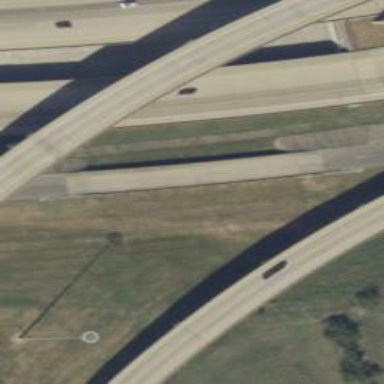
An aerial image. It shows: Secondary road with frontage road crossing bridge.